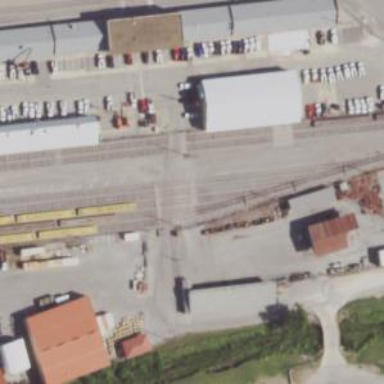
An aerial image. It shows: Rail spur service.